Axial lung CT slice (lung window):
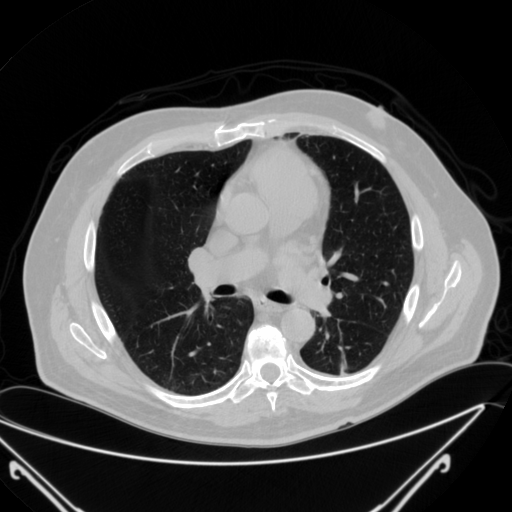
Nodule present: no